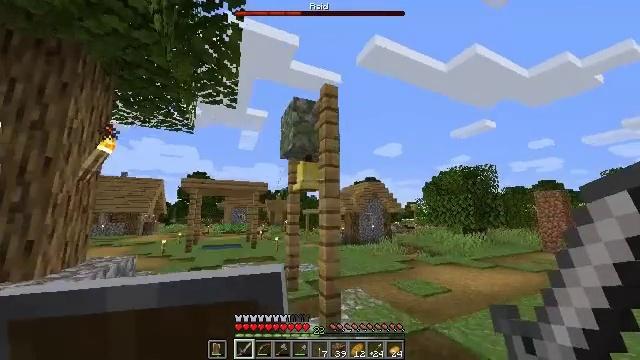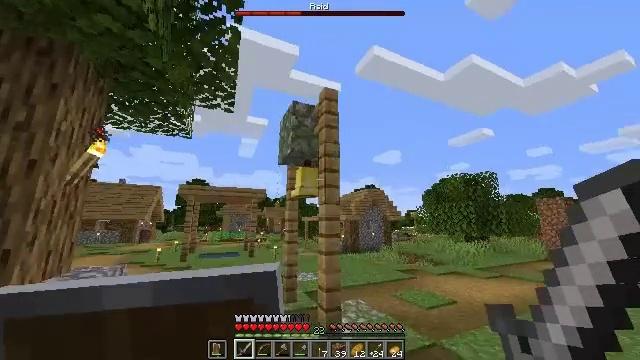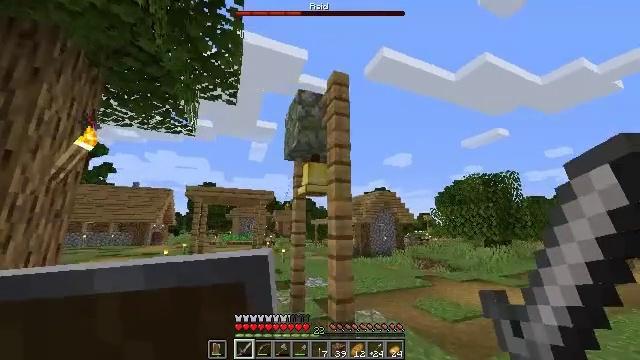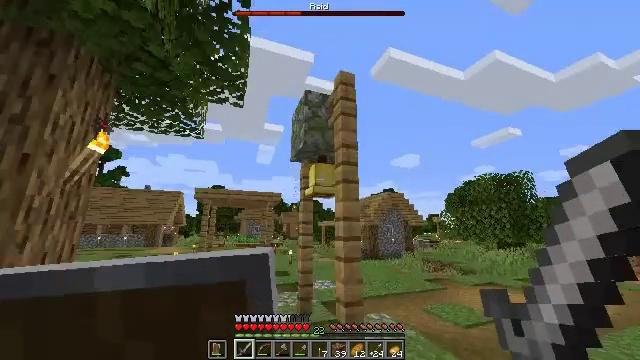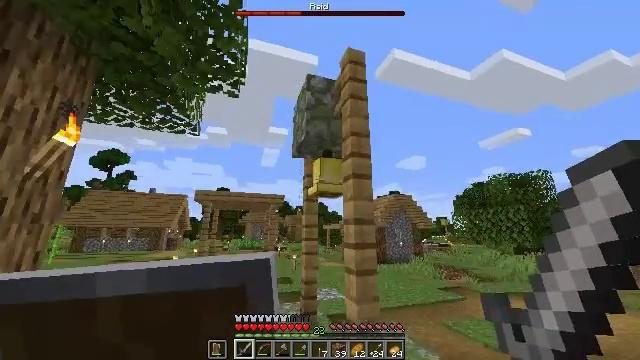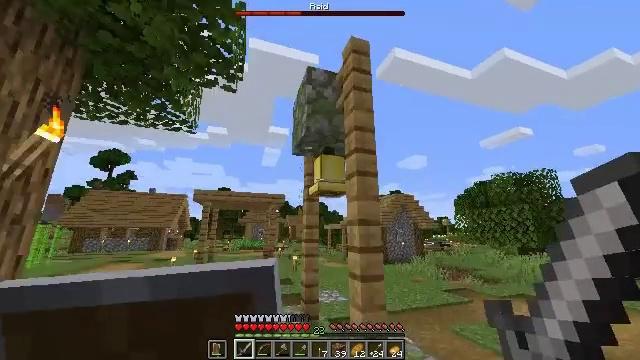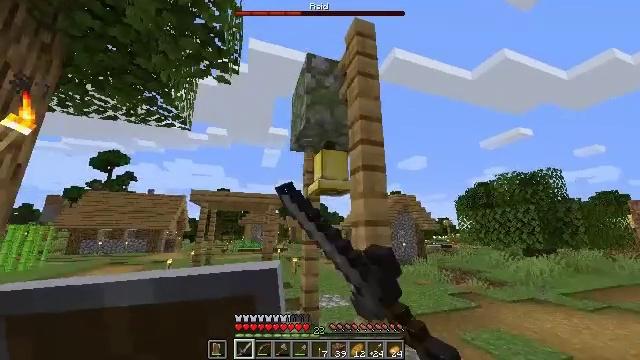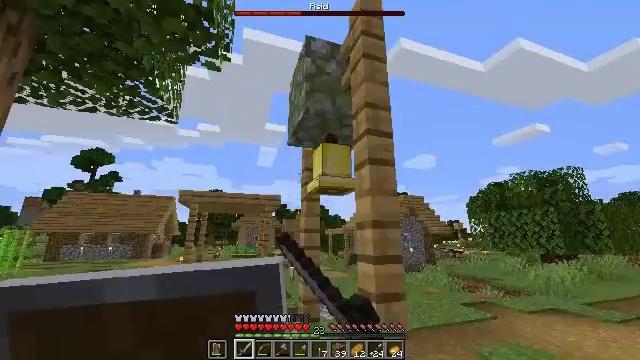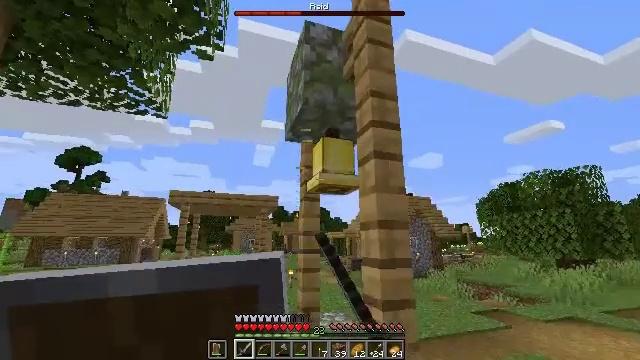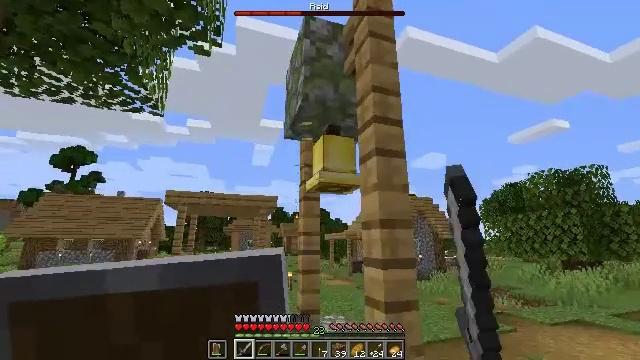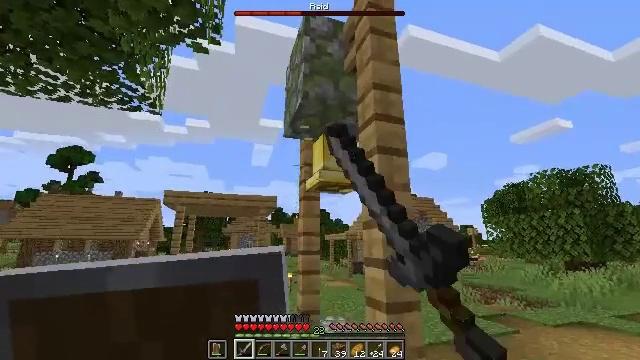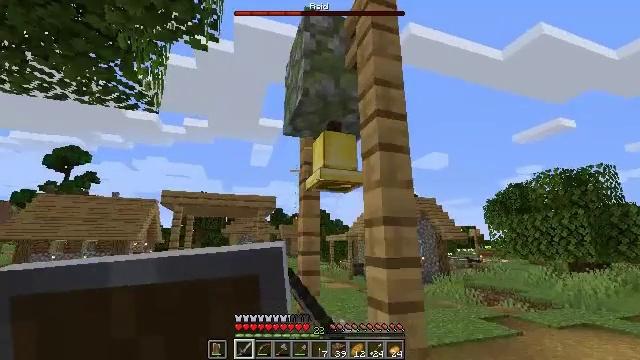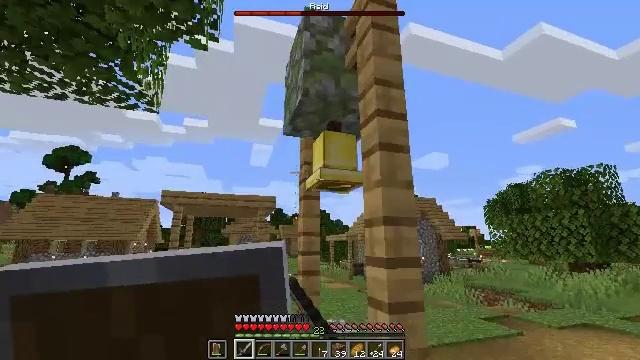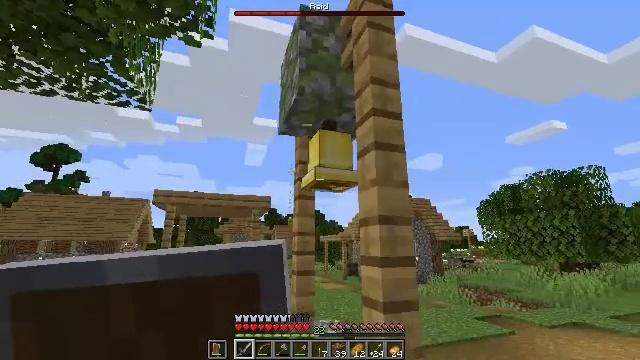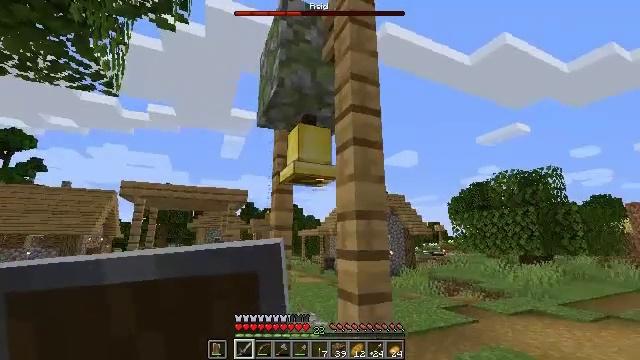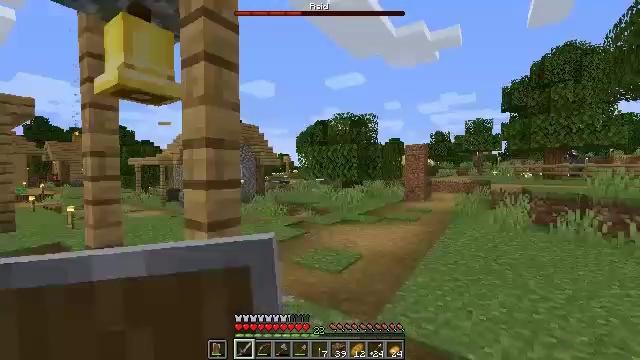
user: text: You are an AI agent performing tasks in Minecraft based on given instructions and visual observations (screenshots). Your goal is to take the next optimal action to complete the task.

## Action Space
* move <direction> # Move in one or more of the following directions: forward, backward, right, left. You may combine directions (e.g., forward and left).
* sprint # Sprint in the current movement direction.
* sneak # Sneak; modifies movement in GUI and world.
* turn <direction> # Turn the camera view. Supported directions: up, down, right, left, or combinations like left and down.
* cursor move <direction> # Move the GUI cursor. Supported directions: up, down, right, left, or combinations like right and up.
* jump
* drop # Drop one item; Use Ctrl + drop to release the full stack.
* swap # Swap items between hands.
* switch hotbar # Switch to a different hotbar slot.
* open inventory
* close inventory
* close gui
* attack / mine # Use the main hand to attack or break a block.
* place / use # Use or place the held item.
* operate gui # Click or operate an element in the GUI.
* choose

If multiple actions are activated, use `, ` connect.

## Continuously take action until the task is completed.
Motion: motion action
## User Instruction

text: Break the dirt block.
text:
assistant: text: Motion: move forward, turn up
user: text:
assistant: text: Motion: move forward, turn left
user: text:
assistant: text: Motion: move forward, turn left
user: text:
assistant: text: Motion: move forward, turn left and up
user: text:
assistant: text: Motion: move forward, attack / mine
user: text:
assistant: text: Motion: attack / mine
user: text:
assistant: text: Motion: attack / mine
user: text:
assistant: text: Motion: attack / mine
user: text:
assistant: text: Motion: attack / mine
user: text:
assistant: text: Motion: attack / mine
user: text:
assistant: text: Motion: no_op
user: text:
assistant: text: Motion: attack / mine
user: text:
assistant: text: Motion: turn right
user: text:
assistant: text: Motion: turn right and down
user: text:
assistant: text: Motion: turn right and down
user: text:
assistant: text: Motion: turn right and up
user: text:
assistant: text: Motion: move forward, turn up
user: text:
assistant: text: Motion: move forward, turn left and up
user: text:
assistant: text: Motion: move forward, turn left and up
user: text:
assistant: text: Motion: turn left and up
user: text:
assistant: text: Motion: turn left and up
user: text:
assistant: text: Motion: turn left and up
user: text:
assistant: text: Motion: turn left and up
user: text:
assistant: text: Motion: turn left and up
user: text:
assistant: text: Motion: move left, turn left and up
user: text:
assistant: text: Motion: move left, turn up
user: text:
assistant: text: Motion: move left
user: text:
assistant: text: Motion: move forward, turn right
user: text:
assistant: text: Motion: move forward, turn right and down
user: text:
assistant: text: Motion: move forward, turn left and down